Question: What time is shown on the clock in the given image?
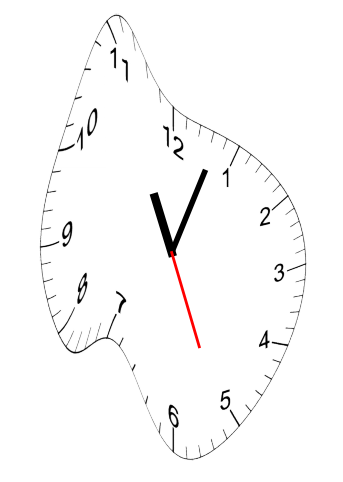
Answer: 11:03:26